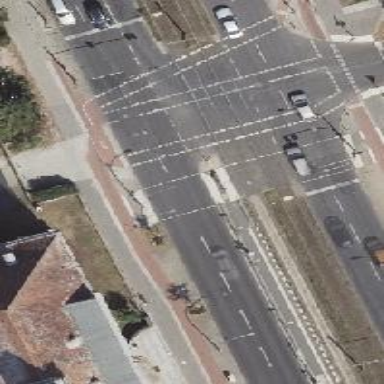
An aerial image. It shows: Tram crossing with traffic signals.